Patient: sex F, age 58
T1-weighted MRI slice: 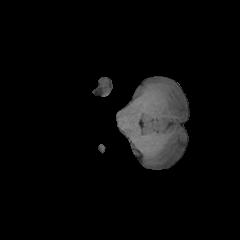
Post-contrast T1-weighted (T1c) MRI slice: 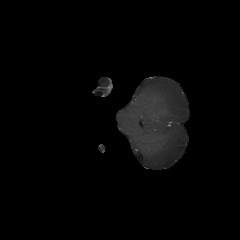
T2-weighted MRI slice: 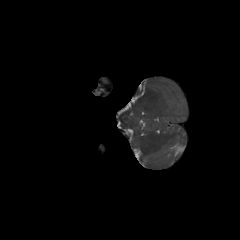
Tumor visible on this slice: no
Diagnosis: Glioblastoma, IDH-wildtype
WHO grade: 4